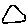
Label: triangle